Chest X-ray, PA view. Patient: 60 years old, sex M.
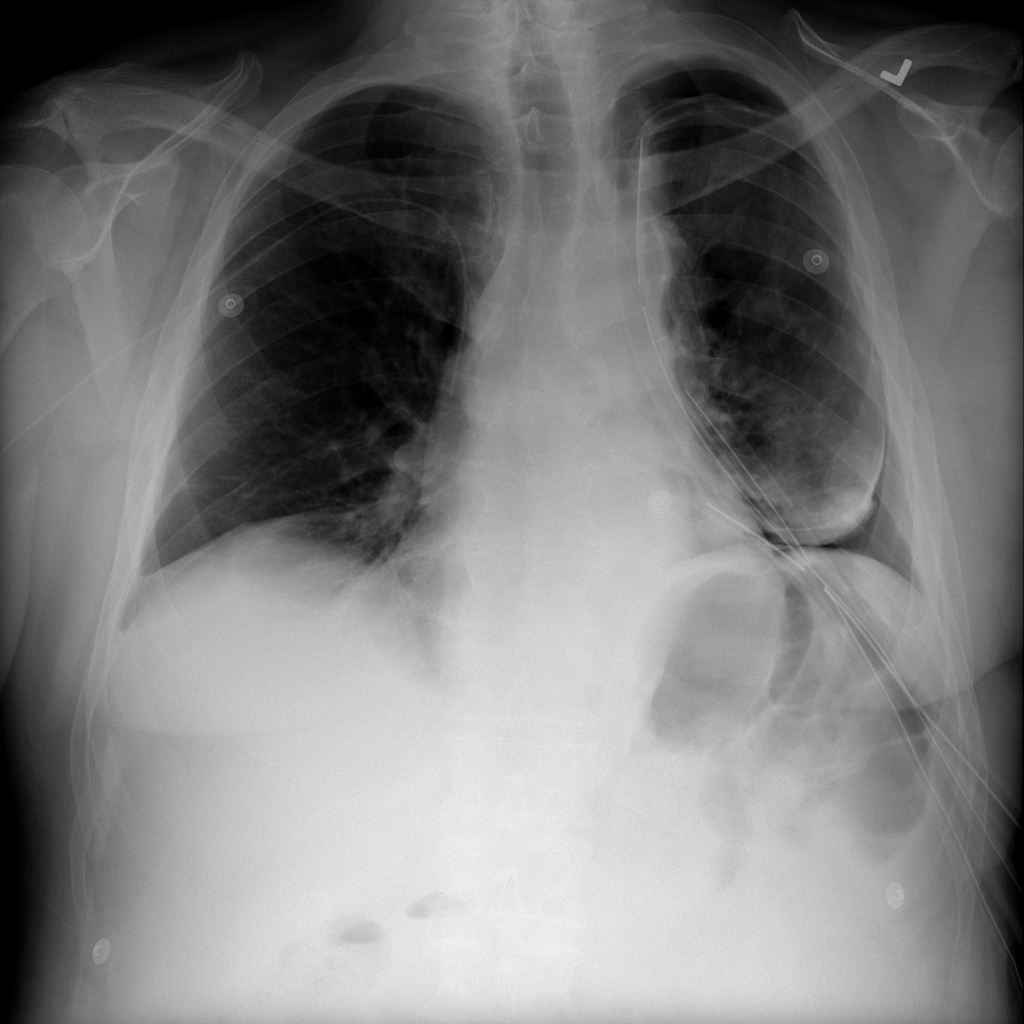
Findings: Atelectasis, Pneumothorax